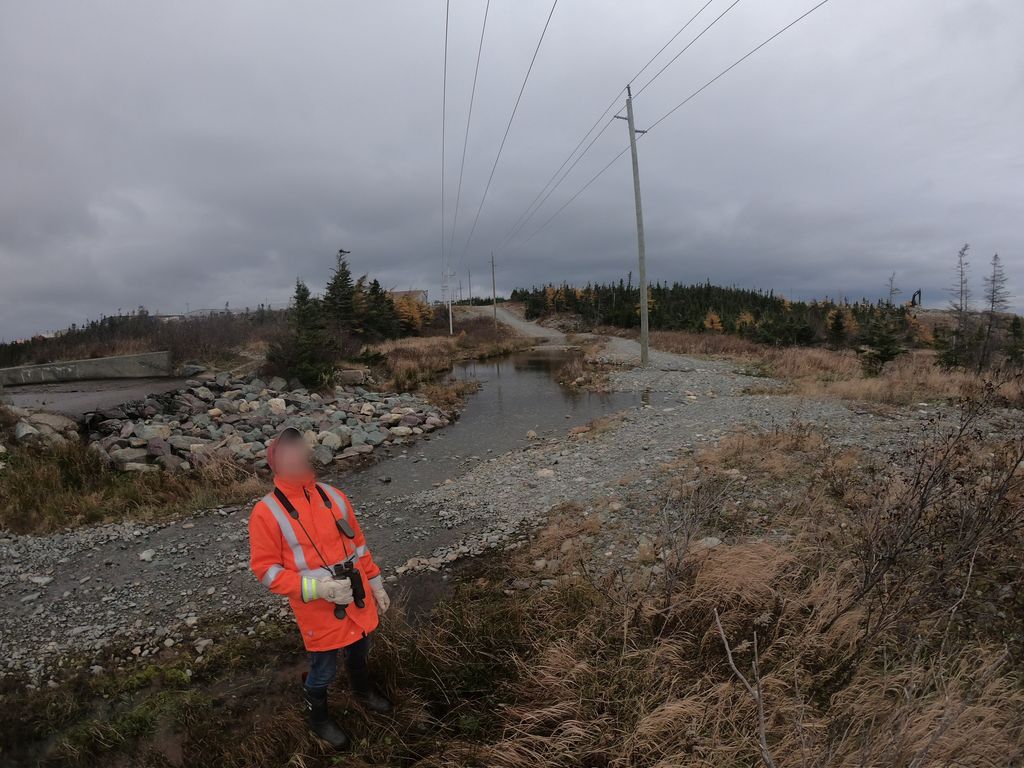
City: st_johns